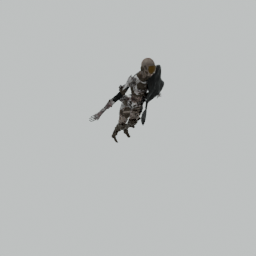
Label: people